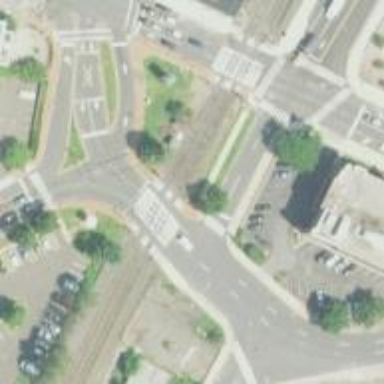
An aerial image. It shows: Marked crossing where the road intersects with railway crossing. The crossing is protected by full barrier.